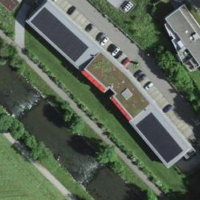
EUNIS habitat code: 55
Species observed at this site:
Onychogomphus forcipatus
Achillea millefolium
Prunus padus